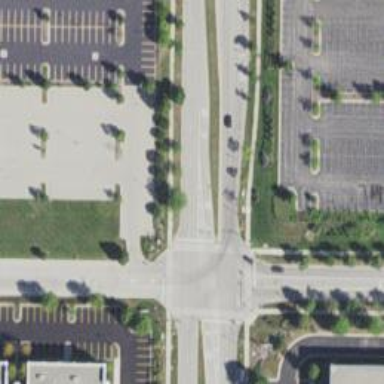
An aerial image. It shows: Crossing footway with zebra markings.